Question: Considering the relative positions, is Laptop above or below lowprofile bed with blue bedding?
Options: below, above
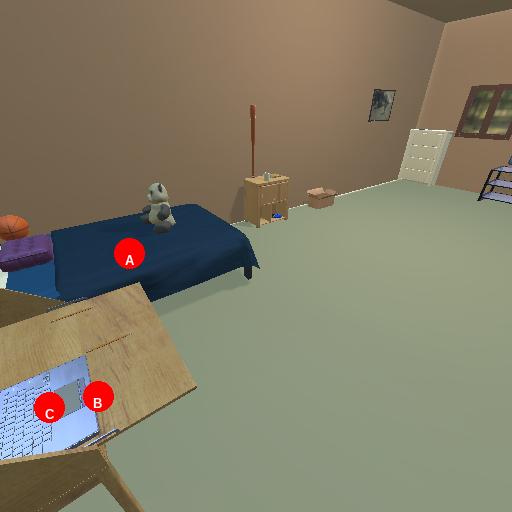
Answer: below